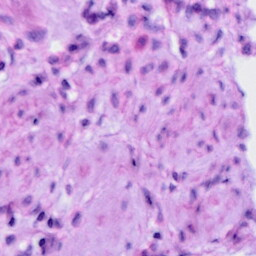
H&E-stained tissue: Cervix